Interaction volume radius: 5 \u00c5
Interaction volume height: 15 \u00c5
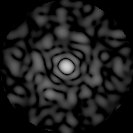
Disorder parameter: 0.8358